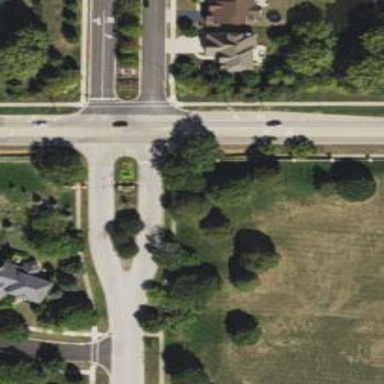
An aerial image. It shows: Unmarked crossing on the road.